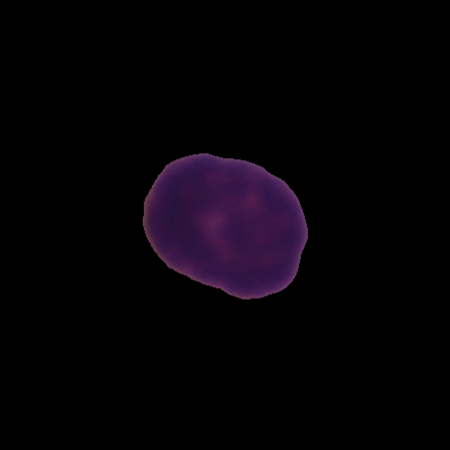
Label: healthy